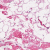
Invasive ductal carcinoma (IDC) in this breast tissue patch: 0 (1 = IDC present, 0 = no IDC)